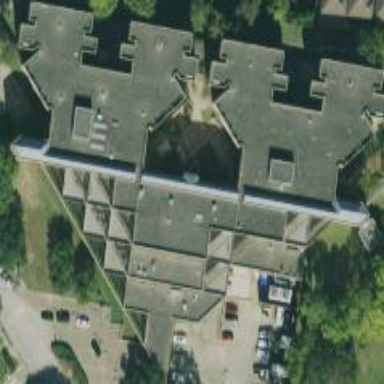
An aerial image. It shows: Hospital building.